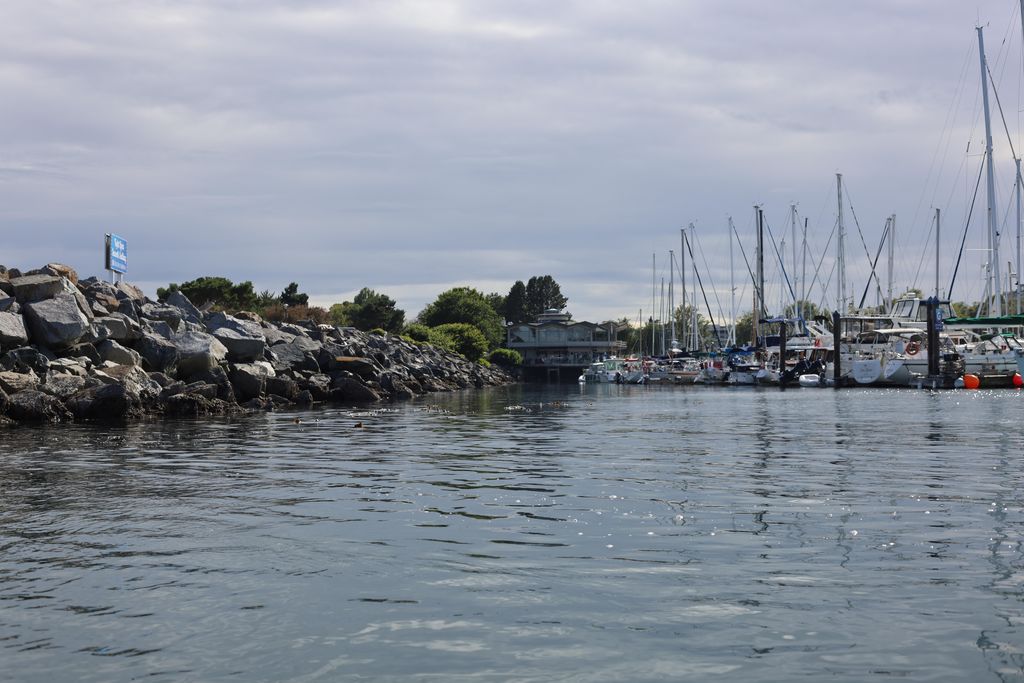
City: victoria